Question: i have a Java-Class that extends the AreaChart. There i would like to implement a method that makes more or less something like this:
'''
public void addNewColorToData(xCoordinate, yCoordinate, redColor, greenColor, blueColor);
'''
-> The Function should get the parameters of the Data for the xCoordinate, yCoordinate and then for the RGB Value of the representes Line.
Is it possible to create with Inline-Styles a new Color for this ?

Here you can see a Sample. There are a lot of Color-Fills for the Area Chart!
Is it possible to add there some new colors?
I need to add a Inline Style stuff like this in CSS:
'''
.default-color0.chart-series-area-fill { -fx-fill: #007Fc350; }
'''
Thank you for your help
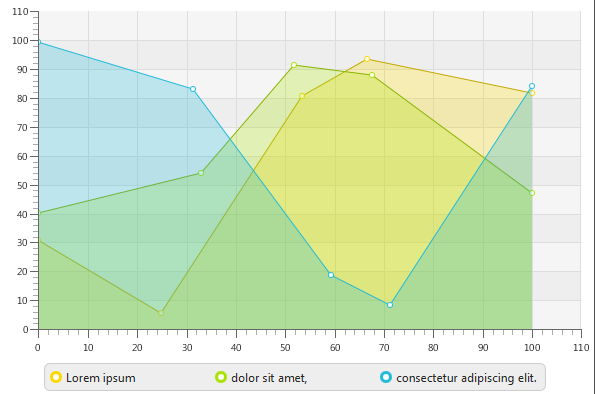
Answer: Based on this <URL> to modify the area color:
'''
private AreaChart<String, Number> areaChart;
private void changeColor(int redColor, int greenColor, int blueColor, double opacity){
/* int redColor=0, greenColor=127, blueColor=195;
double opacity=0.4;
*/
areaChart.setStyle("CHART_COLOR_1: rgb("+redColor+","+greenColor+","+blueColor+");" +
"CHART_COLOR_1_TRANS_20: rgba("+redColor+","+greenColor+","+blueColor+");");
}
'''
I'm adding this short MVCE for the sake of clarity:
'''
@Override
public void start(Stage primaryStage) {
AreaChart<String, Number> areaChart=new AreaChart<>(new CategoryAxis(),new NumberAxis());
ObservableList<XYChart.Data<String,Integer>> xyList
= FXCollections.observableArrayList(
new XYChart.Data<>("P1", 30),
new XYChart.Data<>("P2", 40),
new XYChart.Data<>("P3", 30));
XYChart.Series series = new XYChart.Series(xyList);
areaChart.getData().addAll(series);
Button button = new Button("Change style");
button.setOnAction(e->{
int redColor=0, greenColor=127, blueColor=195;
double opacity=0.3;
areaChart.setStyle("CHART_COLOR_1: rgb("+redColor+","+greenColor+","+blueColor+"); "
+ "CHART_COLOR_1_TRANS_20: rgba("+redColor+","+greenColor+","+blueColor+","+opacity+");");
});
VBox root = new VBox(5, button, areaChart);
Scene scene = new Scene(root, 400, 300);
primaryStage.setScene(scene);
primaryStage.show();
}
'''
This would be the result: